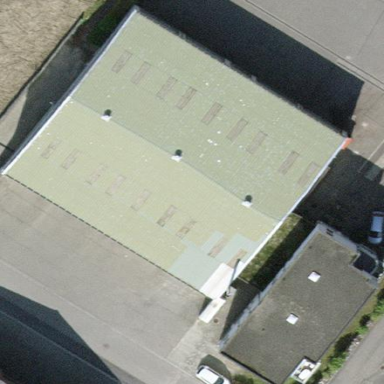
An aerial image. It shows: Flat-roofed commercial building.